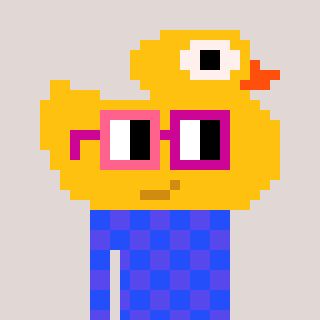
a pixel art character with square pink and red glasses, a ducky-shaped head and a computerblue-colored body on a warm background